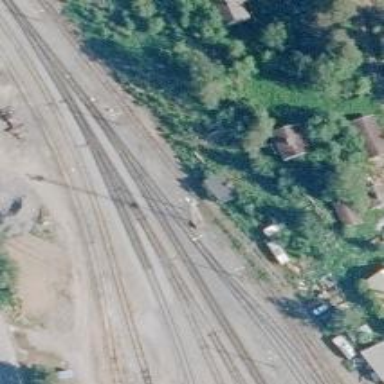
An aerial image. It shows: Disused railway yard.